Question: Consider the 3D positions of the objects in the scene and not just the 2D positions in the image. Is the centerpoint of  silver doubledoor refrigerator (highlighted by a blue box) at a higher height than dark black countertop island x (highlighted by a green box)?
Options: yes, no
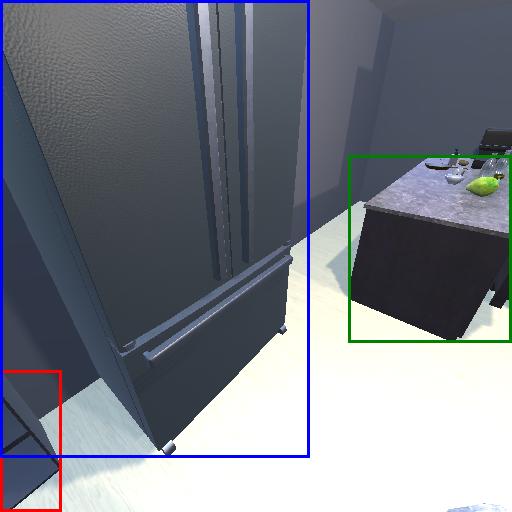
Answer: yes